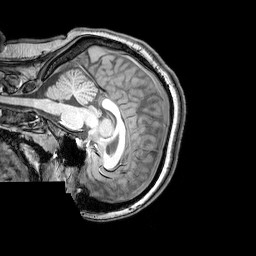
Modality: T1w
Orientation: sagittal
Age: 22
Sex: female
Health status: healthy
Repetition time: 0.081 s
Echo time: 0.037 s